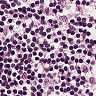
Metastatic tissue present: no